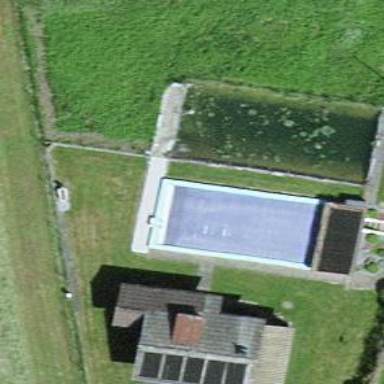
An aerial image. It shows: Swimming pool located in leisure land.